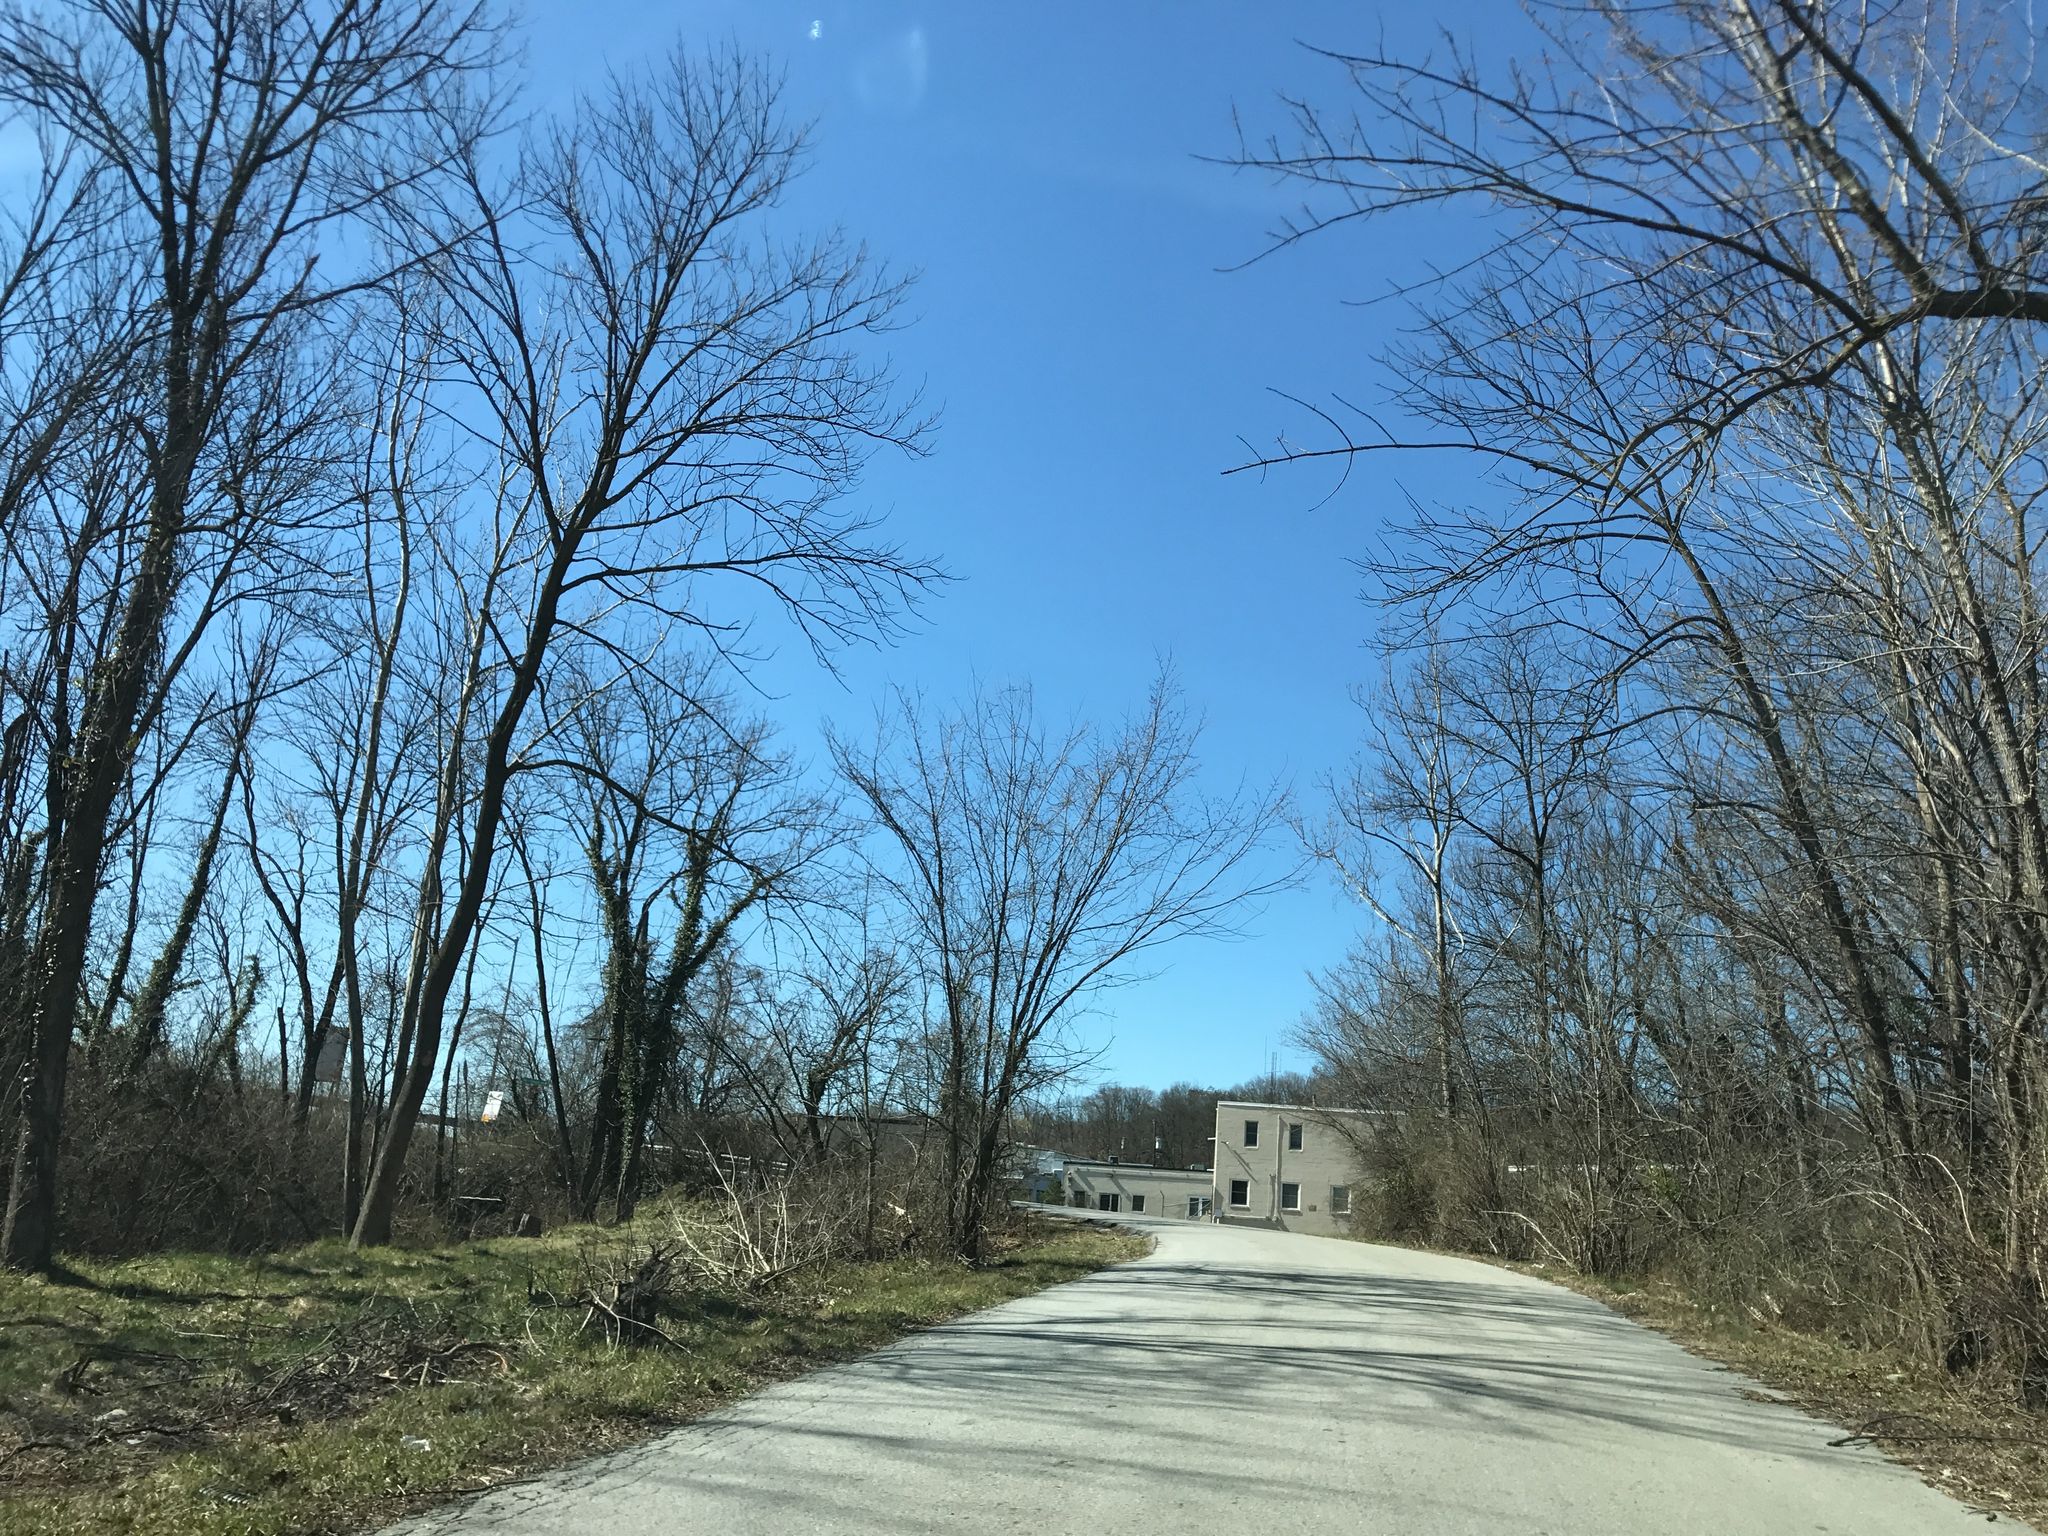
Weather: snowy
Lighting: day
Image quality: slightly poor
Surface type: walking surface
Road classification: service, residential, unclassified
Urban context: very low density rural
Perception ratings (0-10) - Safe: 1.7, Lively: 1.71, Beautiful: 7.68, Boring: 7.87, Depressing: 3.74, Wealthy: 2.41